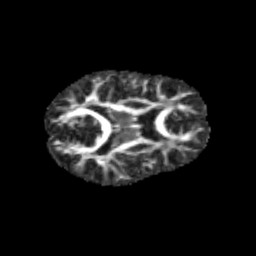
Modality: FA
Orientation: axial
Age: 10
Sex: male
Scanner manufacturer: siemens
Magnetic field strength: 3 T
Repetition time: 3.8 s
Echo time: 0.07 s